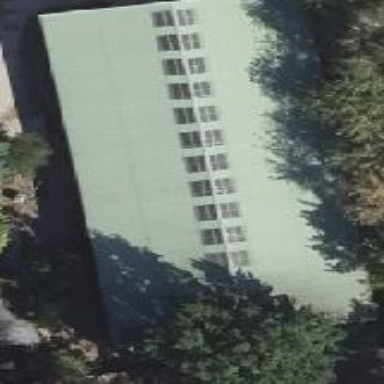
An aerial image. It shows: Riding hall.